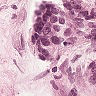
Metastatic tissue present: yes